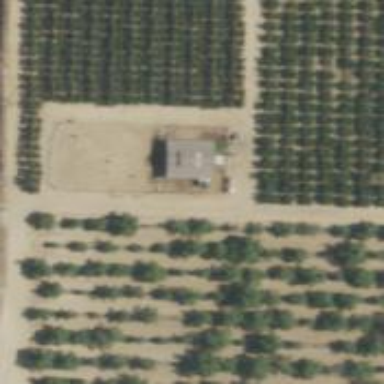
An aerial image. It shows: Orchard filled with walnut trees.